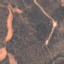
Land use / land cover: HerbaceousVegetation